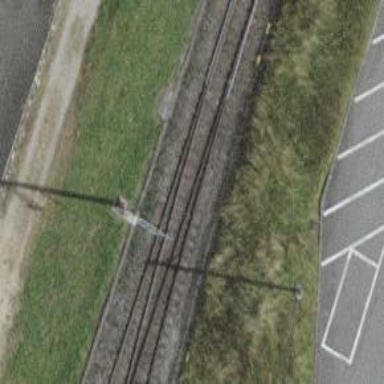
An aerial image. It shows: Railway switch.